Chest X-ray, AP view. Patient: 52 years old, sex M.
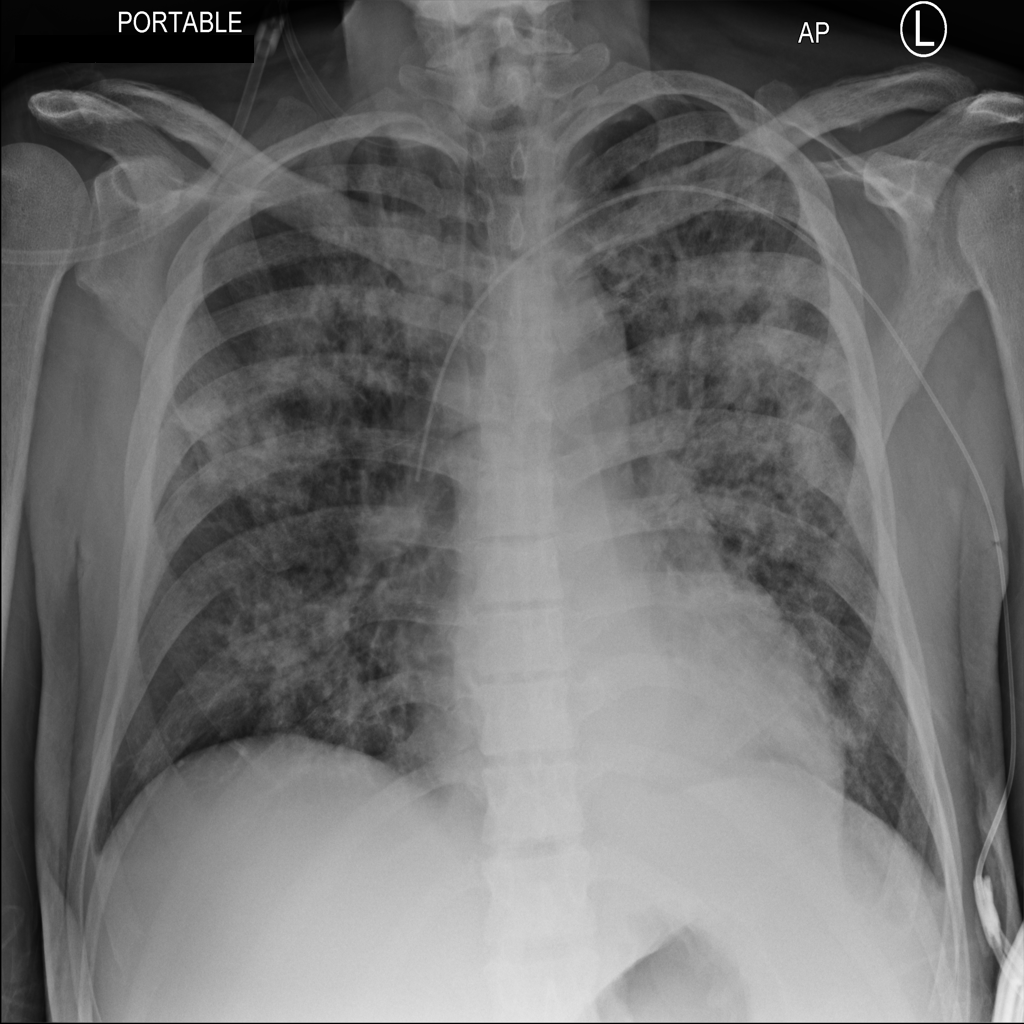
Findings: No Finding